Interaction volume radius: 5 \u00c5
Interaction volume height: 30 \u00c5
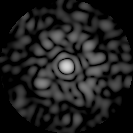
Disorder parameter: 0.7916